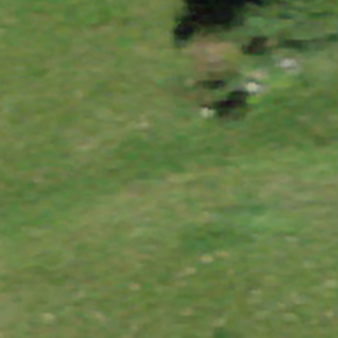
Label: other